Question: I'm trying to do a bubble chart similar to <URL>:

However, instead of randomly generating the nodes, I want them to be generated for a json. Suppose I have a 'dataset' variable that is a valid JSON how do I generate a 'nodes' variable from this that can be used for the force layout.
Mike's implementation (for randomly-generated circles) is:
'''
var nodes = d3.range(n).map(function() {
var i = Math.floor(Math.random() * m),
v = (i + 1) / m * -Math.log(Math.random());
return {
radius: radius(v),
color: color(i),
cx: x(i),
cy: height / 2
};
});
'''
Let's suppose my 'dataset' JSON is something like:
'''
{"nodes":[{"name": "node_name", "size": 18}, ... ]}
'''
And I want the radius of each circle to be the 'size' of each object in the JSON array.
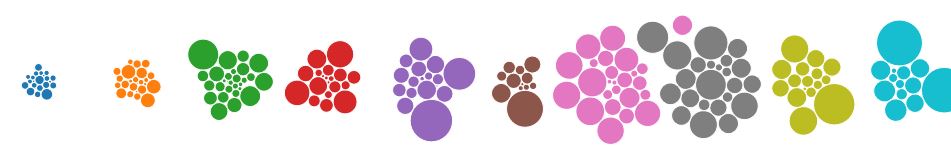
Answer: 'nodes' is an array of objects which each have 'radius', 'color', 'cx' and 'cy' attributes. All you need to do is create such an array from your data. How exactly to do this will depend on your data. Note that you don't need to create all the attributes -- if all the nodes can have the same color for example, you don't need to add the corresponding attribute (but also need to change the code that actually sets the color later on).